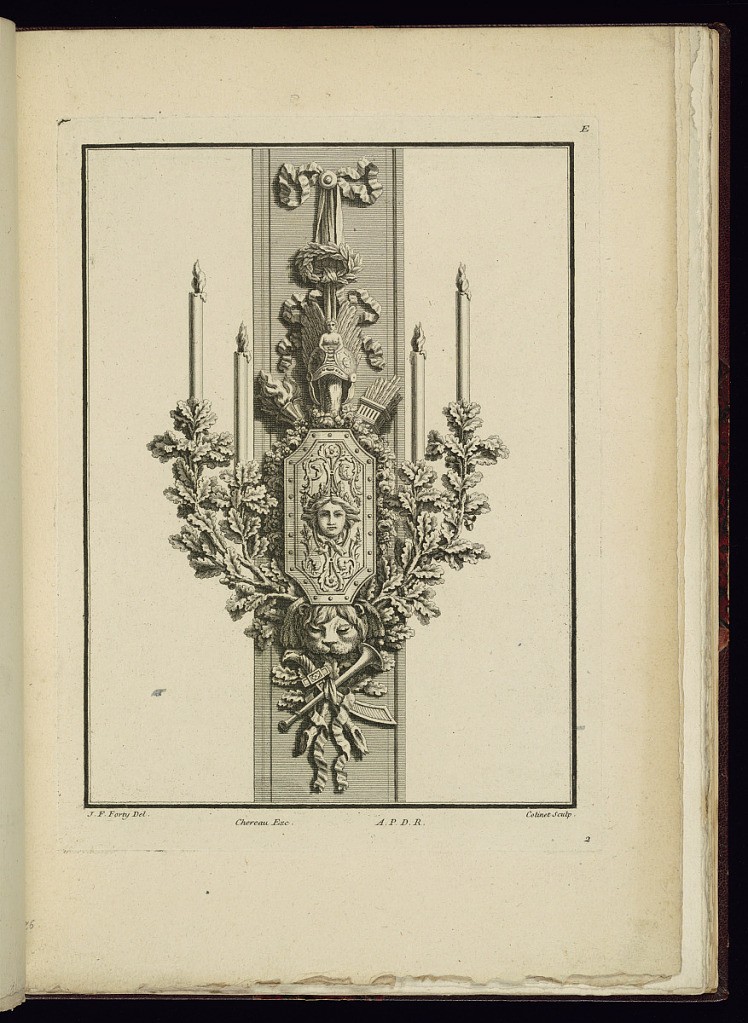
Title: Wall Sconce Design
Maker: Jean François Forty, active 1775 – 1790
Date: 1775–94
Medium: Etching and engraving on paper
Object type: Print
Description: Design for a four-light wall sconce incorporating foliate branches, scrolling leaves (rinceaux), festoon of flowers, ribbons, laurel leaves, a central shield with the head of Apollo (Greek and Roman god), and feathered helmet, quiver of arrows, flaming torch, horn, and dagger (jambiya). The plate is signed and numbered.